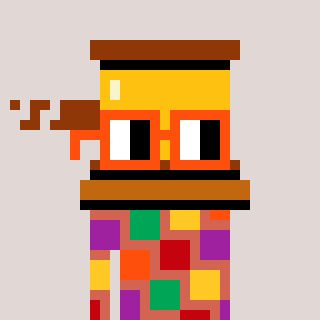
a pixel art character with square orange glasses, a gavel-shaped head and a peachy-colored body on a warm background